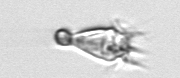
Label: Paratontonia_gracillima